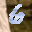
Label: 6